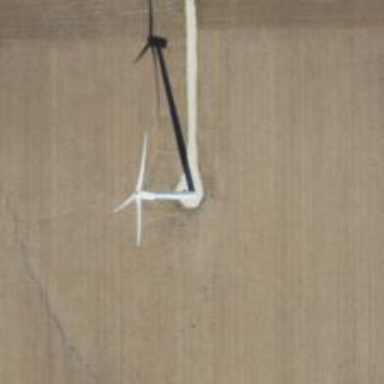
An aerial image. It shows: Wind generator powered by horizontal-axis wind turbine.